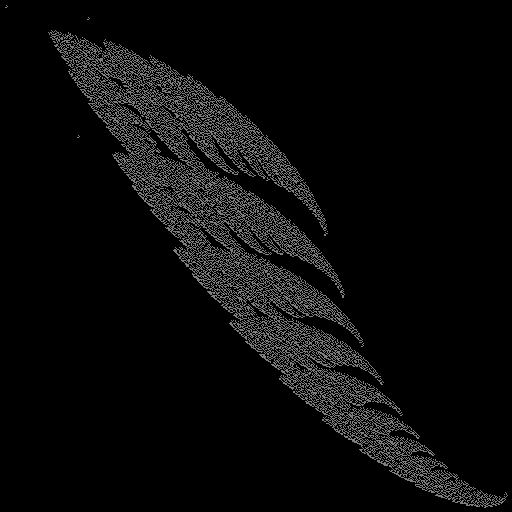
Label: snail